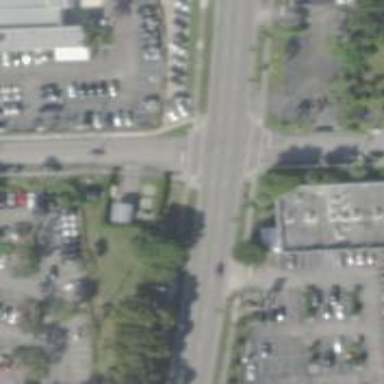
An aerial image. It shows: Asphalt footway with uncontrolled crossing marked with lines.